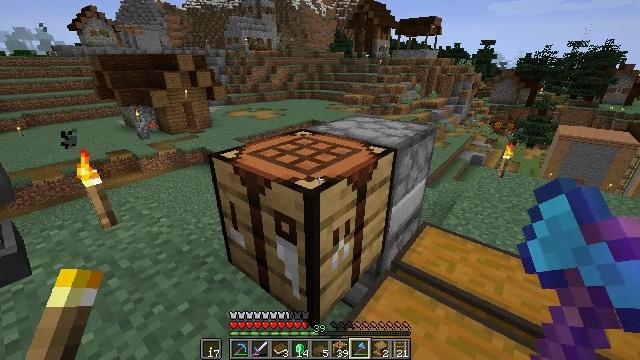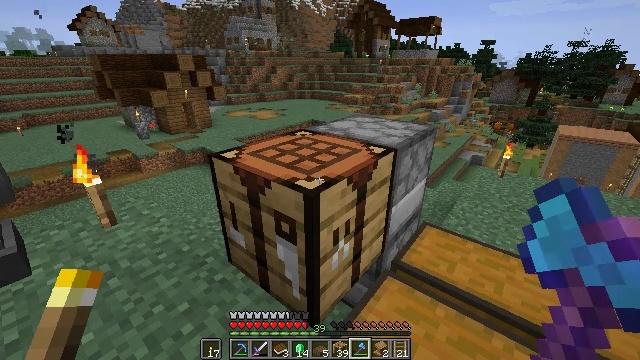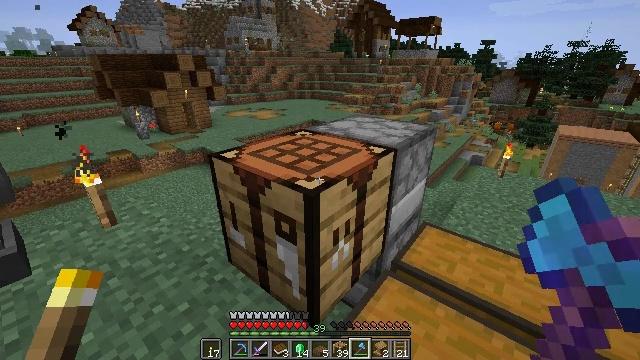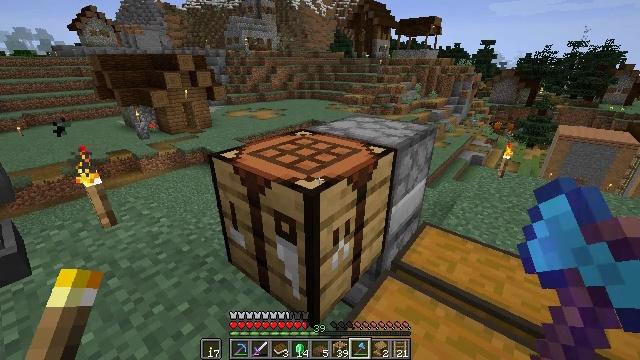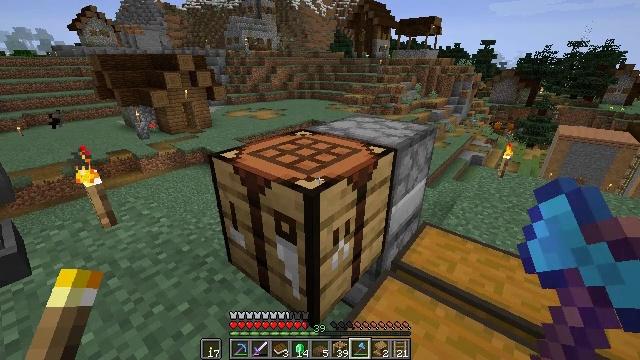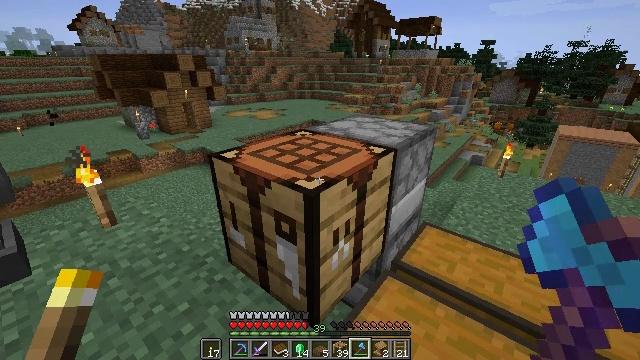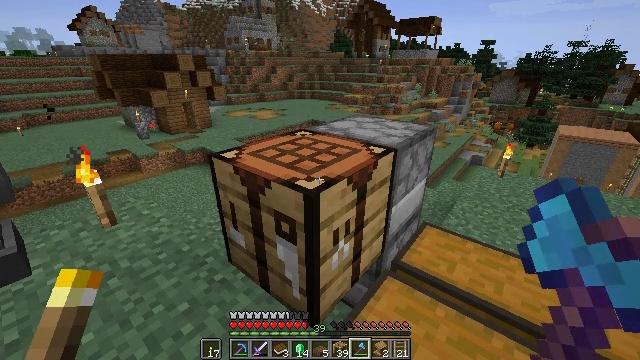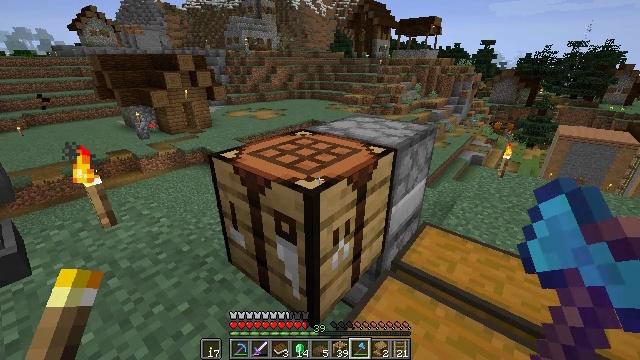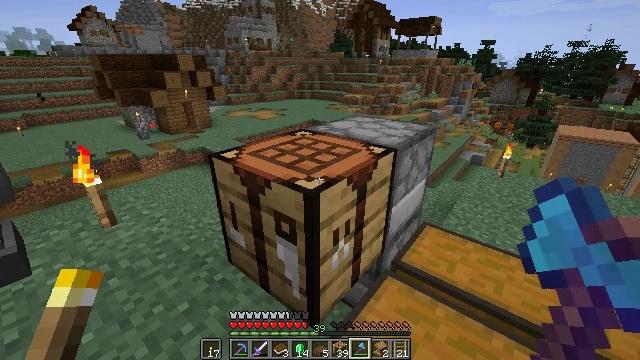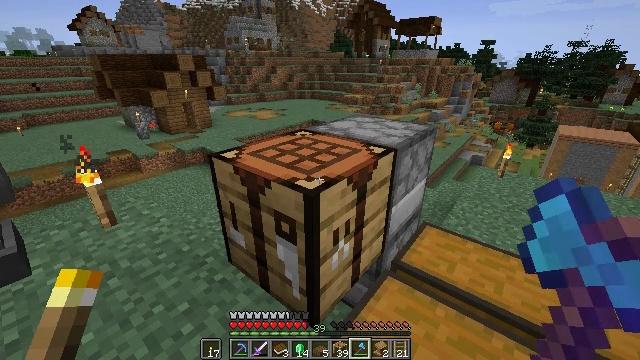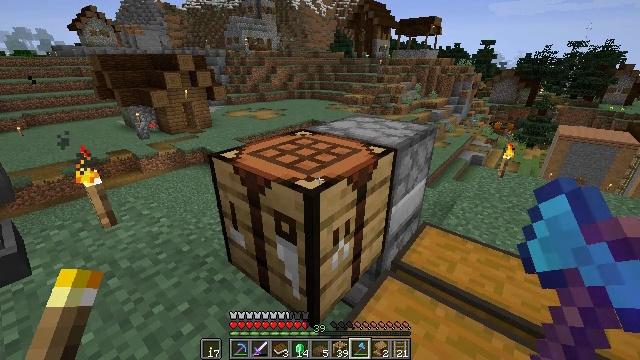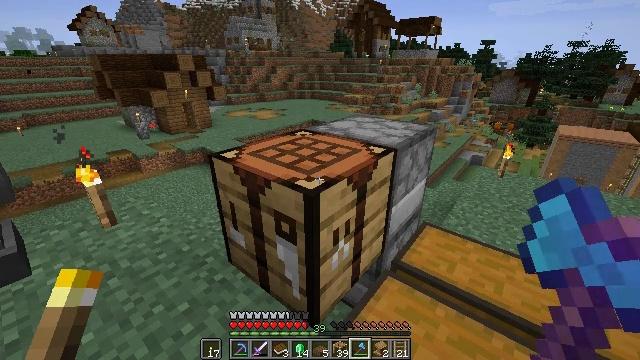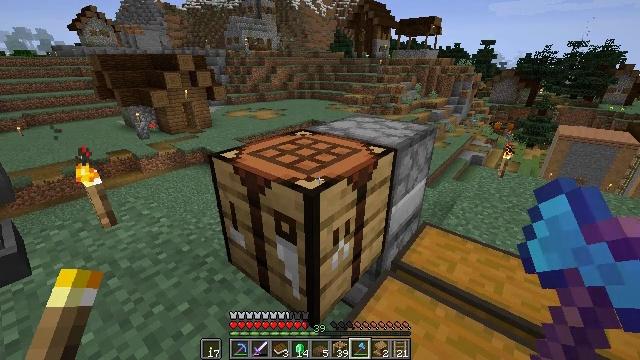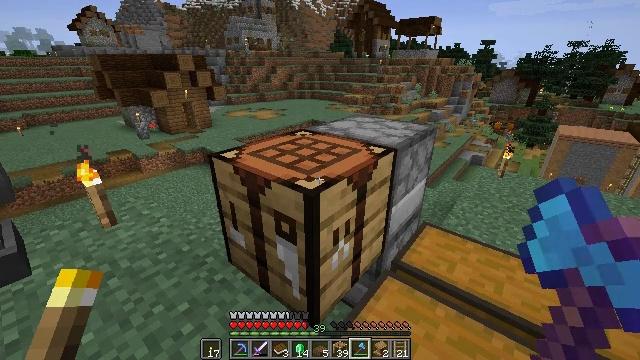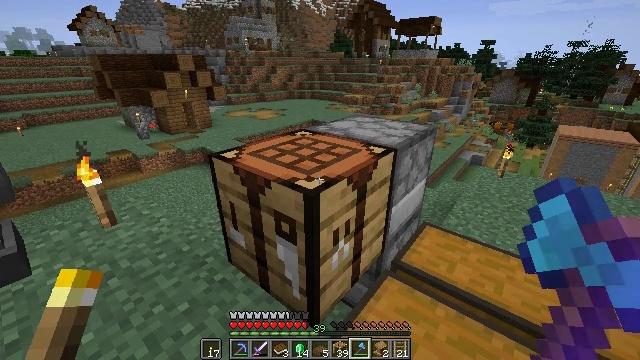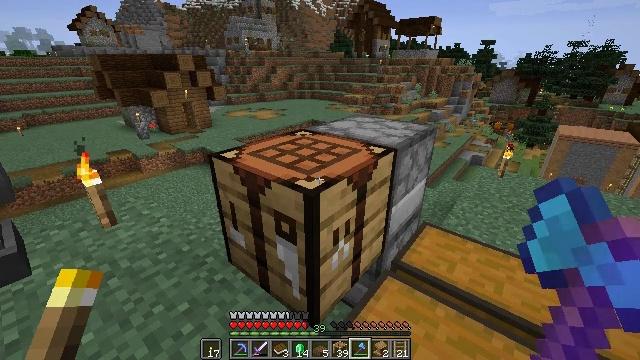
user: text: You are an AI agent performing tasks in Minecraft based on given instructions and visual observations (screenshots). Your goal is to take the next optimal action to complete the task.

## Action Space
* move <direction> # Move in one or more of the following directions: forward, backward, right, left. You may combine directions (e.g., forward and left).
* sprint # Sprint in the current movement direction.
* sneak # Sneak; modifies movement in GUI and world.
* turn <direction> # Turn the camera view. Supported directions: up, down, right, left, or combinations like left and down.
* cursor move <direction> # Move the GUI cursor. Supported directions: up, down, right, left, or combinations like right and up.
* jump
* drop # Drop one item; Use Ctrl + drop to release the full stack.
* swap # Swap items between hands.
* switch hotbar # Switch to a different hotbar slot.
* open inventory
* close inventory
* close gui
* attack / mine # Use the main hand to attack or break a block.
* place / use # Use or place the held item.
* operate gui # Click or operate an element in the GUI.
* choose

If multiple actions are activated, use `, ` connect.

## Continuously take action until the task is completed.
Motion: motion action
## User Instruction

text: Mine the spruce slab.
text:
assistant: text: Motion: no_op
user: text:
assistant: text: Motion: no_op
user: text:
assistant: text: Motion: no_op
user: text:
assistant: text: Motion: no_op
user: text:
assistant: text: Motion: no_op
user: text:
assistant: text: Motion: no_op
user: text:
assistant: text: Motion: no_op
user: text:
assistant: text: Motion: no_op
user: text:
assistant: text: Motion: no_op
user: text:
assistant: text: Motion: no_op
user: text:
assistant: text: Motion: no_op
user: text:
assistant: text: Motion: no_op
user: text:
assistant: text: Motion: no_op
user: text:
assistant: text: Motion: no_op
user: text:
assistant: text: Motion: no_op
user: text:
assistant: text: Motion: no_op
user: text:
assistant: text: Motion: no_op
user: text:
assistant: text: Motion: no_op
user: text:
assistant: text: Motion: no_op
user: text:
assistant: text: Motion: no_op
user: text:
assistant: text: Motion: no_op
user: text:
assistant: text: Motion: no_op
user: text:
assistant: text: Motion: no_op
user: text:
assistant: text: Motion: no_op
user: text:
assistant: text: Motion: no_op
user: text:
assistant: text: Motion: no_op
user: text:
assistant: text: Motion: no_op
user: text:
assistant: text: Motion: no_op
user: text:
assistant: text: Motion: no_op
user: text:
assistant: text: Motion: no_op